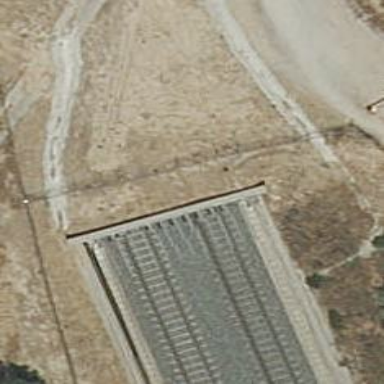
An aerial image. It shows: Railway track with contact line for electrification.